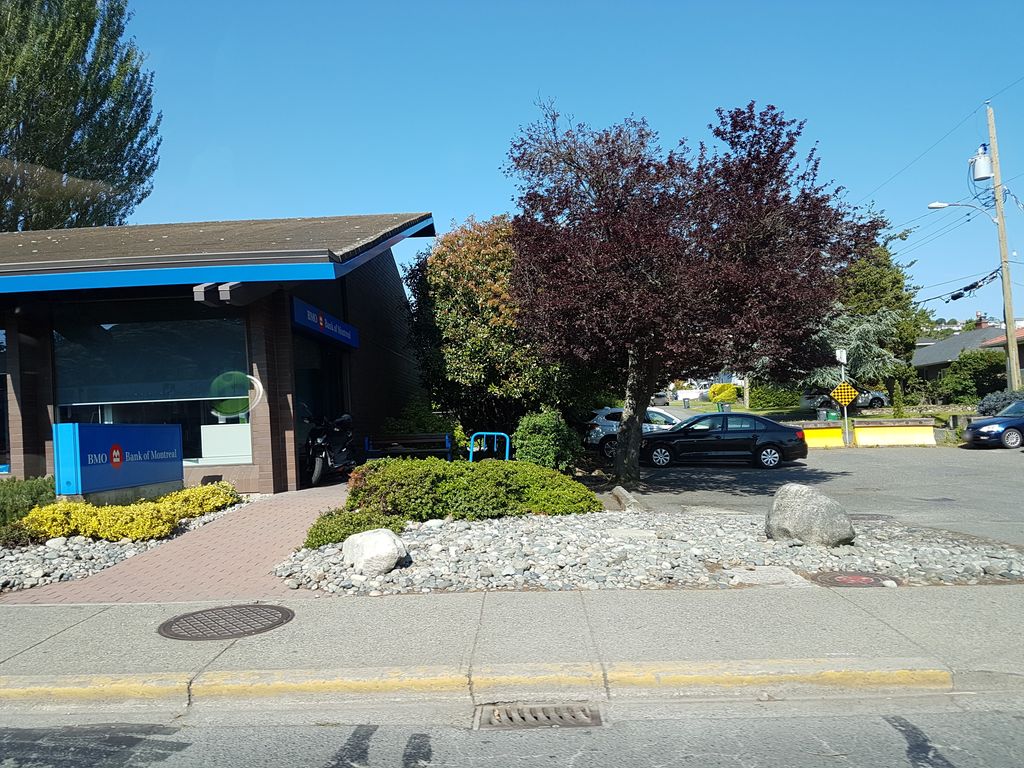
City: victoria